Aerial crown-view tile of a tropical tree (Barro Colorado Island, Panama), acquired 20250317:
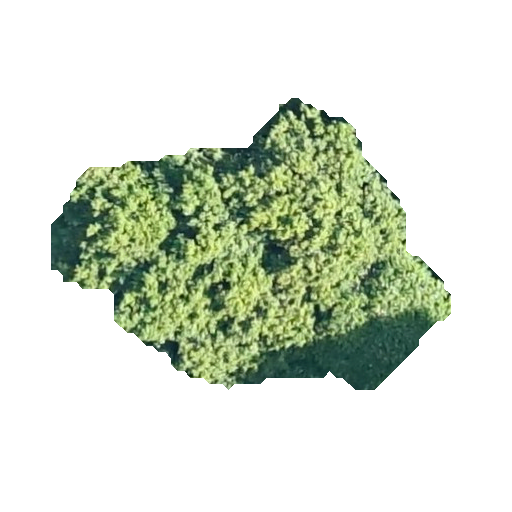
Species: Protium stevensonii
GBIF accepted scientific name: Tetragastris panamensis
Crown area: 110.789 m²